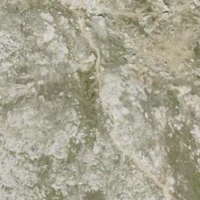
EUNIS habitat code: 48
Species observed at this site:
Bartsia alpina